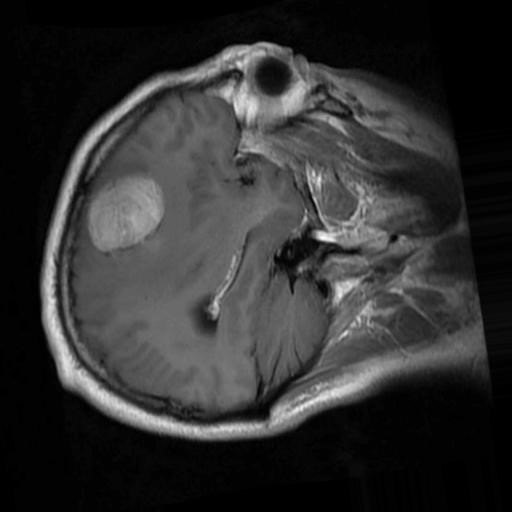
Label: brain_menin